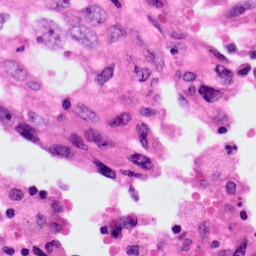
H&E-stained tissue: Lung